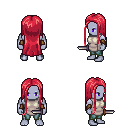
a pixel art fantasy rpg character, male body template, dark elf, purple skin, white tunic, teal pants, ruby red extra-long hairstyle, cloth bracers, dagger, four views (front, back, left, right), 2x2 character sprite sheet, small pixel art, hard edges, no anti-aliasing